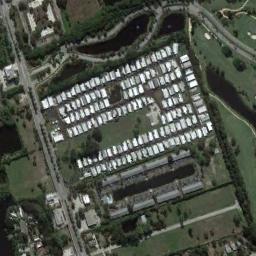
Label: residential